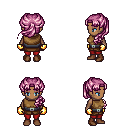
a pixel art fantasy rpg character, female body template, human, dark skin, leather chest armor, red pants, pink princess hairstyle, gold gloves, brown shoes, four views (front, back, left, right), 2x2 character sprite sheet, small pixel art, hard edges, no anti-aliasing